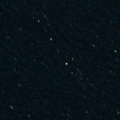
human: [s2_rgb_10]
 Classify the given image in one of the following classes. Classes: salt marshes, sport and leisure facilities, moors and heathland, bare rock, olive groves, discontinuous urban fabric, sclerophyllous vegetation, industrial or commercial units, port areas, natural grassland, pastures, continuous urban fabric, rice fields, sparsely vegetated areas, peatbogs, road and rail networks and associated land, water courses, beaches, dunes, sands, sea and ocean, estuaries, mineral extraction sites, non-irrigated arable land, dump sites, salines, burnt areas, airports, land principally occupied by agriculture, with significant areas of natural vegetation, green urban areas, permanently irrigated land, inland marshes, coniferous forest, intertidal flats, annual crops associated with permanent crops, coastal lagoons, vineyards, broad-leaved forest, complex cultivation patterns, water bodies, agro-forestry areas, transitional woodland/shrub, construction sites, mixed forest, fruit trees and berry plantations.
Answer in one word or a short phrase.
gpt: sea and ocean